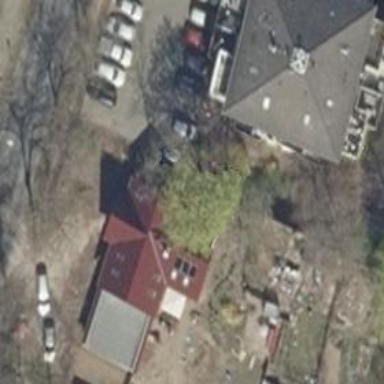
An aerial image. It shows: Detached building with gabled roof.